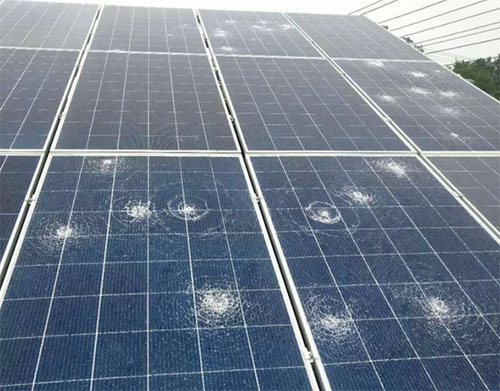
Label: Physical-Damage